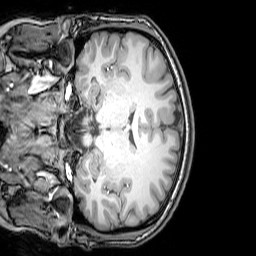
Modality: T1w
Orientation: coronal
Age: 22
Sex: female
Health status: healthy
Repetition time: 0.081 s
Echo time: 0.037 s